Field crop: maize
Growth stage: 2
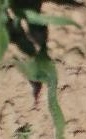
Species: maize